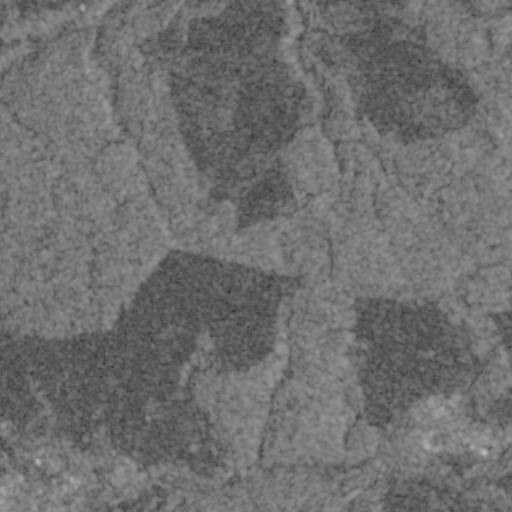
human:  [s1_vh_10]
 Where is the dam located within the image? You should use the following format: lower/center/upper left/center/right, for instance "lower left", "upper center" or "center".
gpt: The dam is located in the center right of the image.
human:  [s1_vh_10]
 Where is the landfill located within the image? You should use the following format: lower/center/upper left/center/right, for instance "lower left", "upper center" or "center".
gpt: There is no landfill in the image.

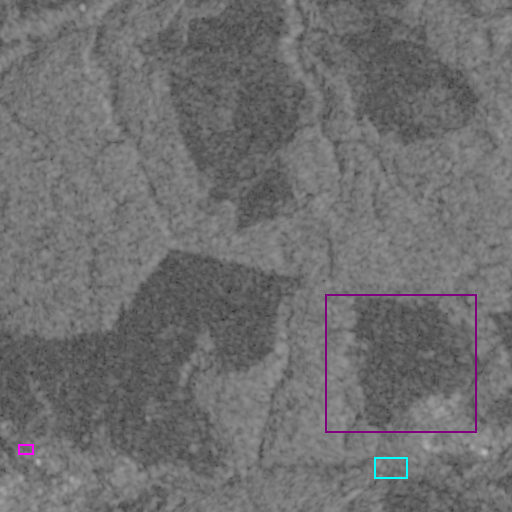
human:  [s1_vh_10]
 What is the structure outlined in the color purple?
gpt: The structure outlined in purple is a crop field.
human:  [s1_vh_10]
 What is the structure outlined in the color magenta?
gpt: The structure outlined in magenta is a park.
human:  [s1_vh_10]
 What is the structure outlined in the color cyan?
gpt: The structure outlined in cyan is a wastewater plant.
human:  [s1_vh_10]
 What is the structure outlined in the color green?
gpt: There is no green outline.